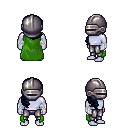
a pixel art fantasy rpg character, male body template, dark elf, purple skin, green cape, metal pants, raven right-swept hairstyle, metal helm, white cloth bandages, four views (front, back, left, right), 2x2 character sprite sheet, small pixel art, hard edges, no anti-aliasing